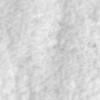
Label: no_change